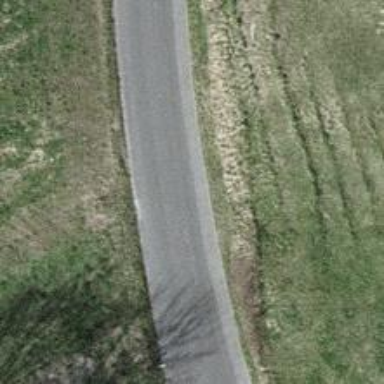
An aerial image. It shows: Unclassified road.